Interaction volume radius: 10 \u00c5
Interaction volume height: 15 \u00c5
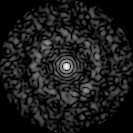
Disorder parameter: 0.8285